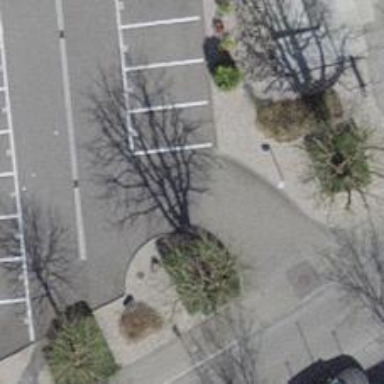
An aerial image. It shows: Parking aisle designated as service road.